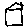
Label: house